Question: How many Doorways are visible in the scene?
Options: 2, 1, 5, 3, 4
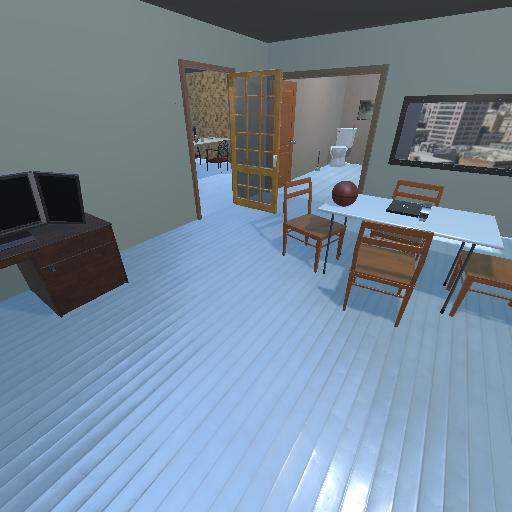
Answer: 2